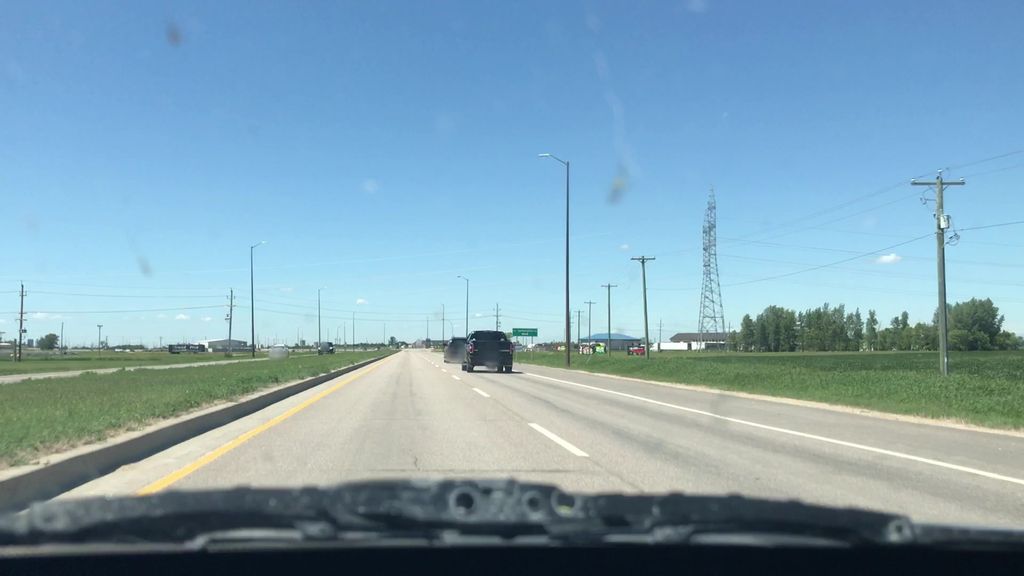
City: winnipeg